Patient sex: M
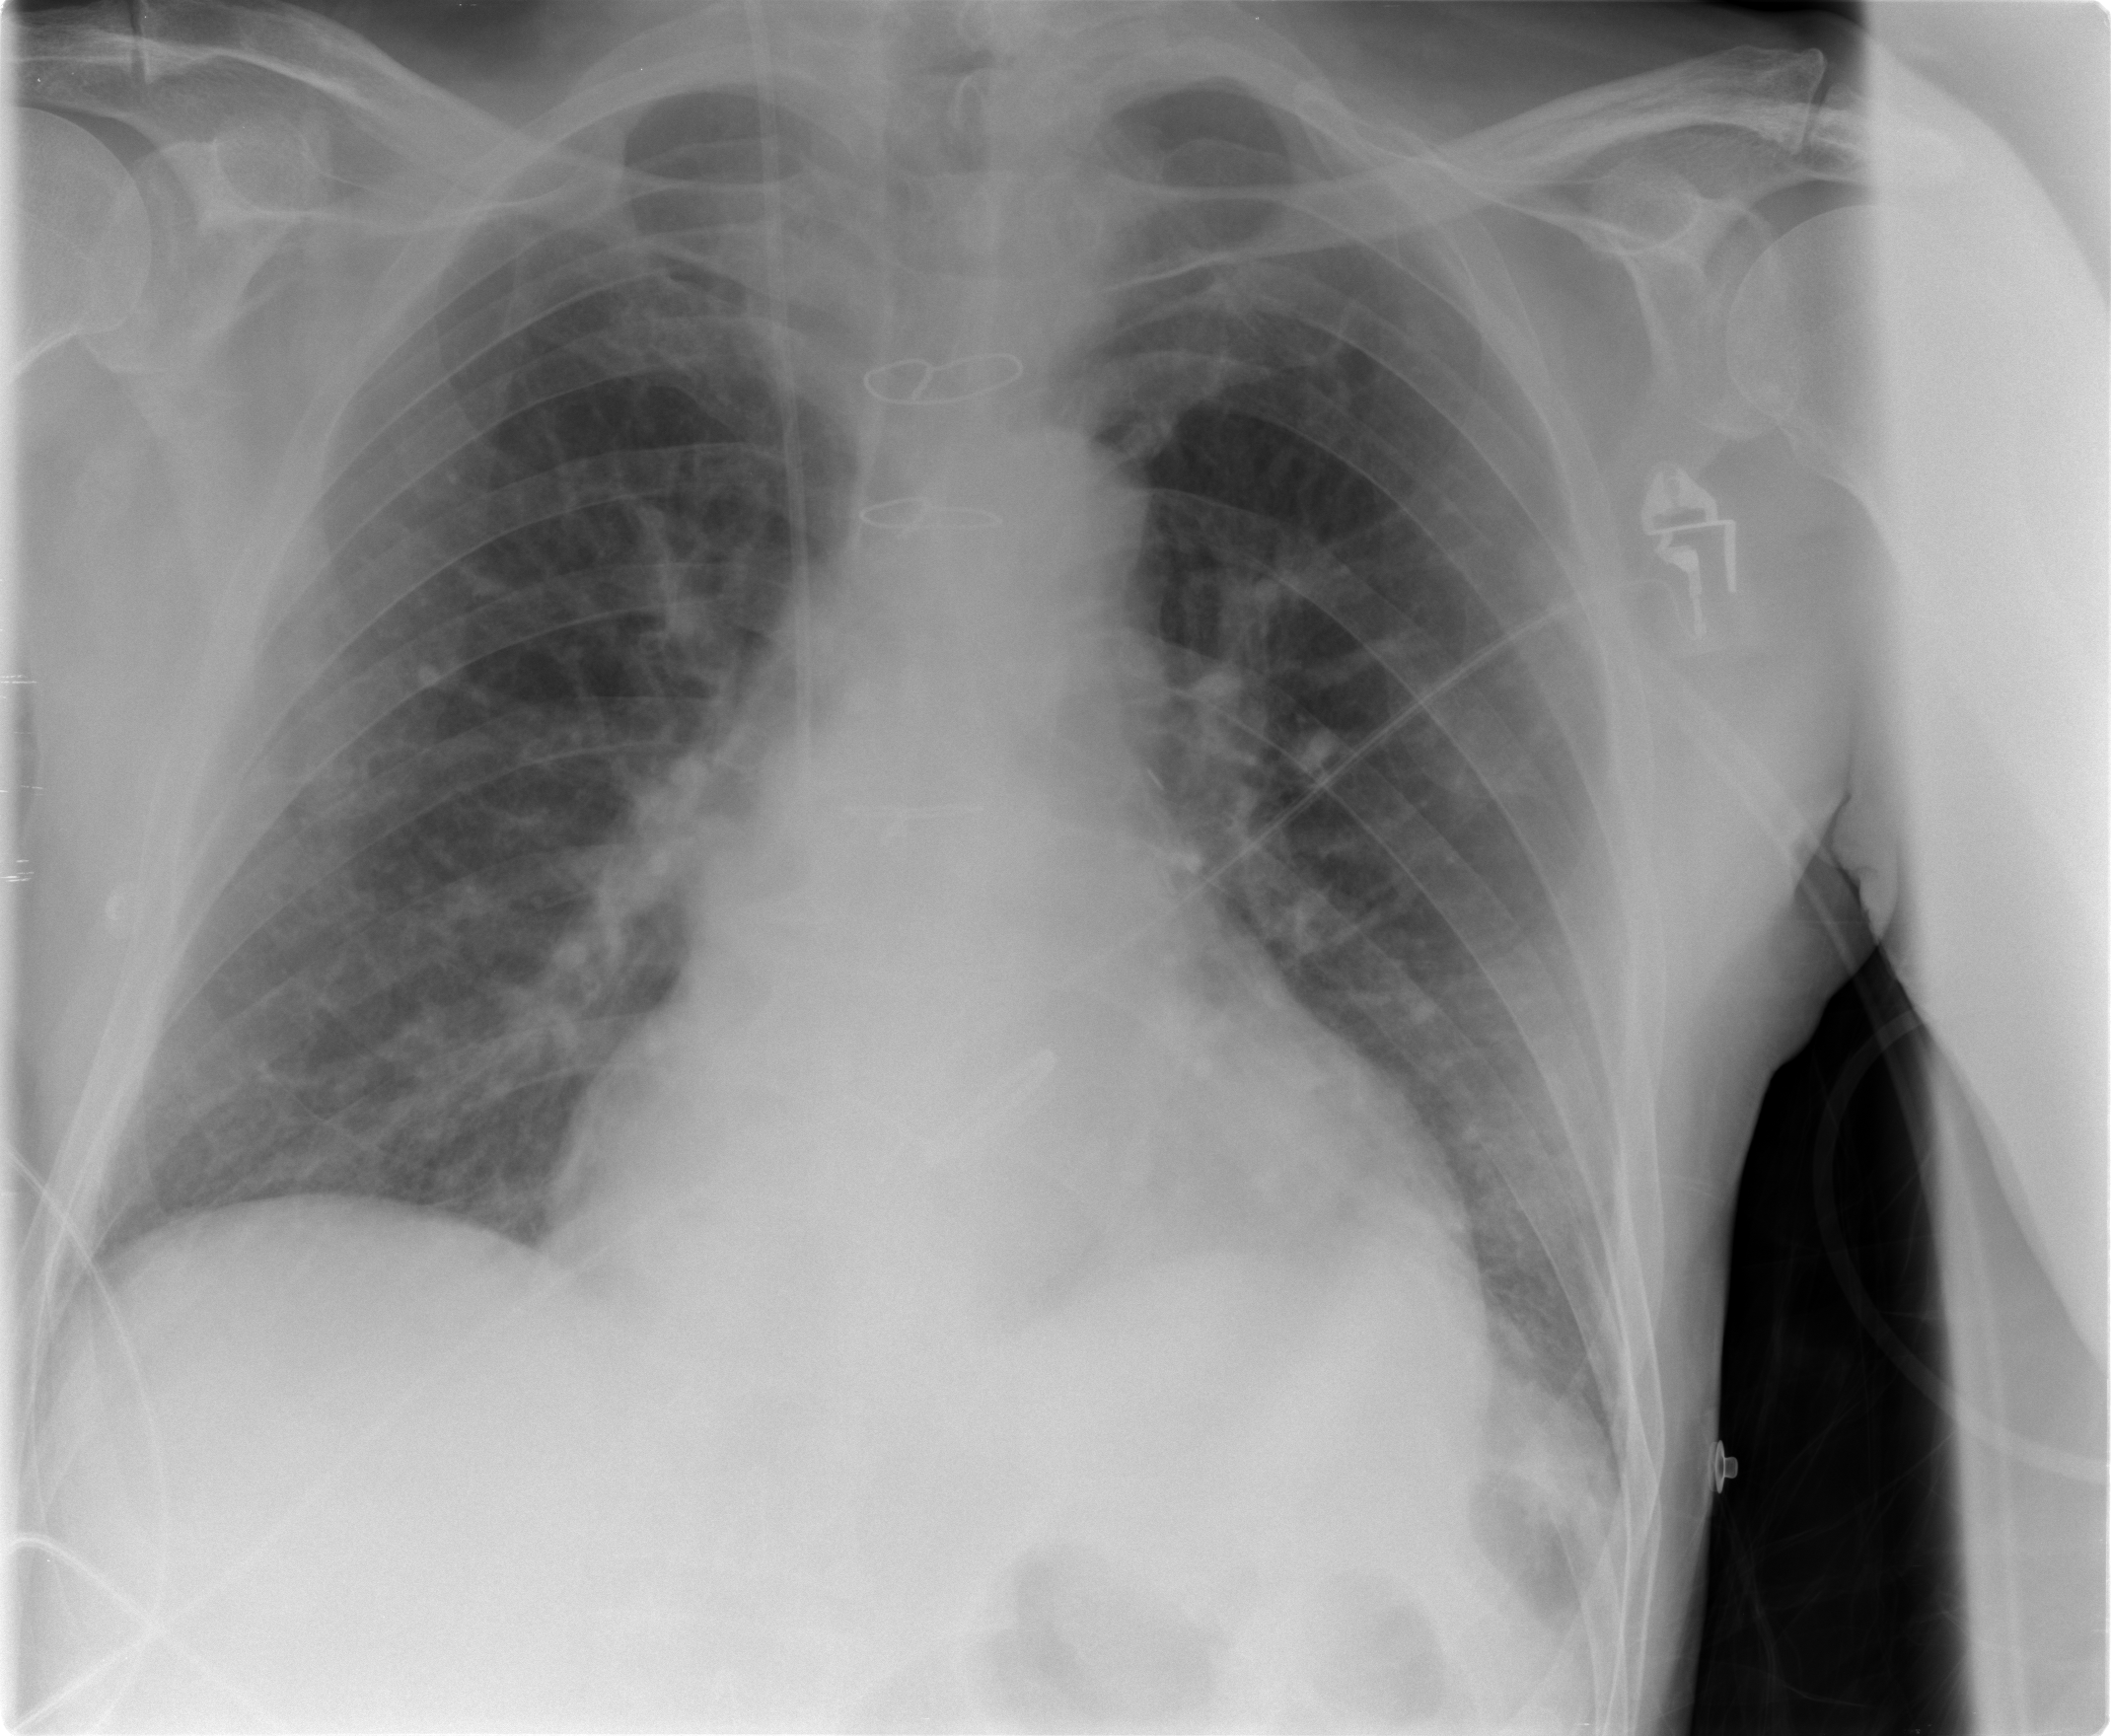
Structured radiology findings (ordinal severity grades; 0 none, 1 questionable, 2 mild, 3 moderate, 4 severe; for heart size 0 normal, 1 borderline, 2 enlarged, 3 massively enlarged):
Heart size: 0
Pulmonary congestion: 0
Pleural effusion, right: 0
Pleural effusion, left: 0
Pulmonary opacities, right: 0
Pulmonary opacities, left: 0
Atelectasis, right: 2
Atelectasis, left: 2